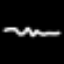
Label: squiggle